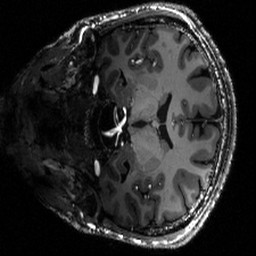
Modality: T1w
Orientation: coronal
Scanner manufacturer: siemens
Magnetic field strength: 6.98 T
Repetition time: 2.5 s
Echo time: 0.00308 s